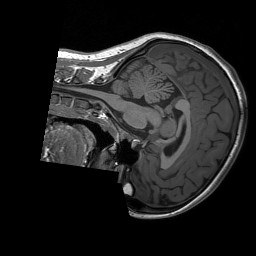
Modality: T1w
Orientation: sagittal
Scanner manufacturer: siemens
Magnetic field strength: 3 T
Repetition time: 1.76 s
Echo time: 0.0022 s